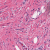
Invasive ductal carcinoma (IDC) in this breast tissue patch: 0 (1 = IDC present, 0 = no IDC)